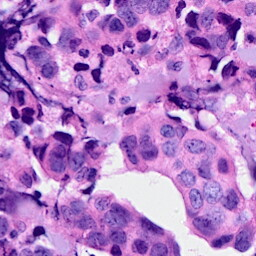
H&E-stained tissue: Breast